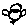
Label: bird